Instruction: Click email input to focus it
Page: traveler
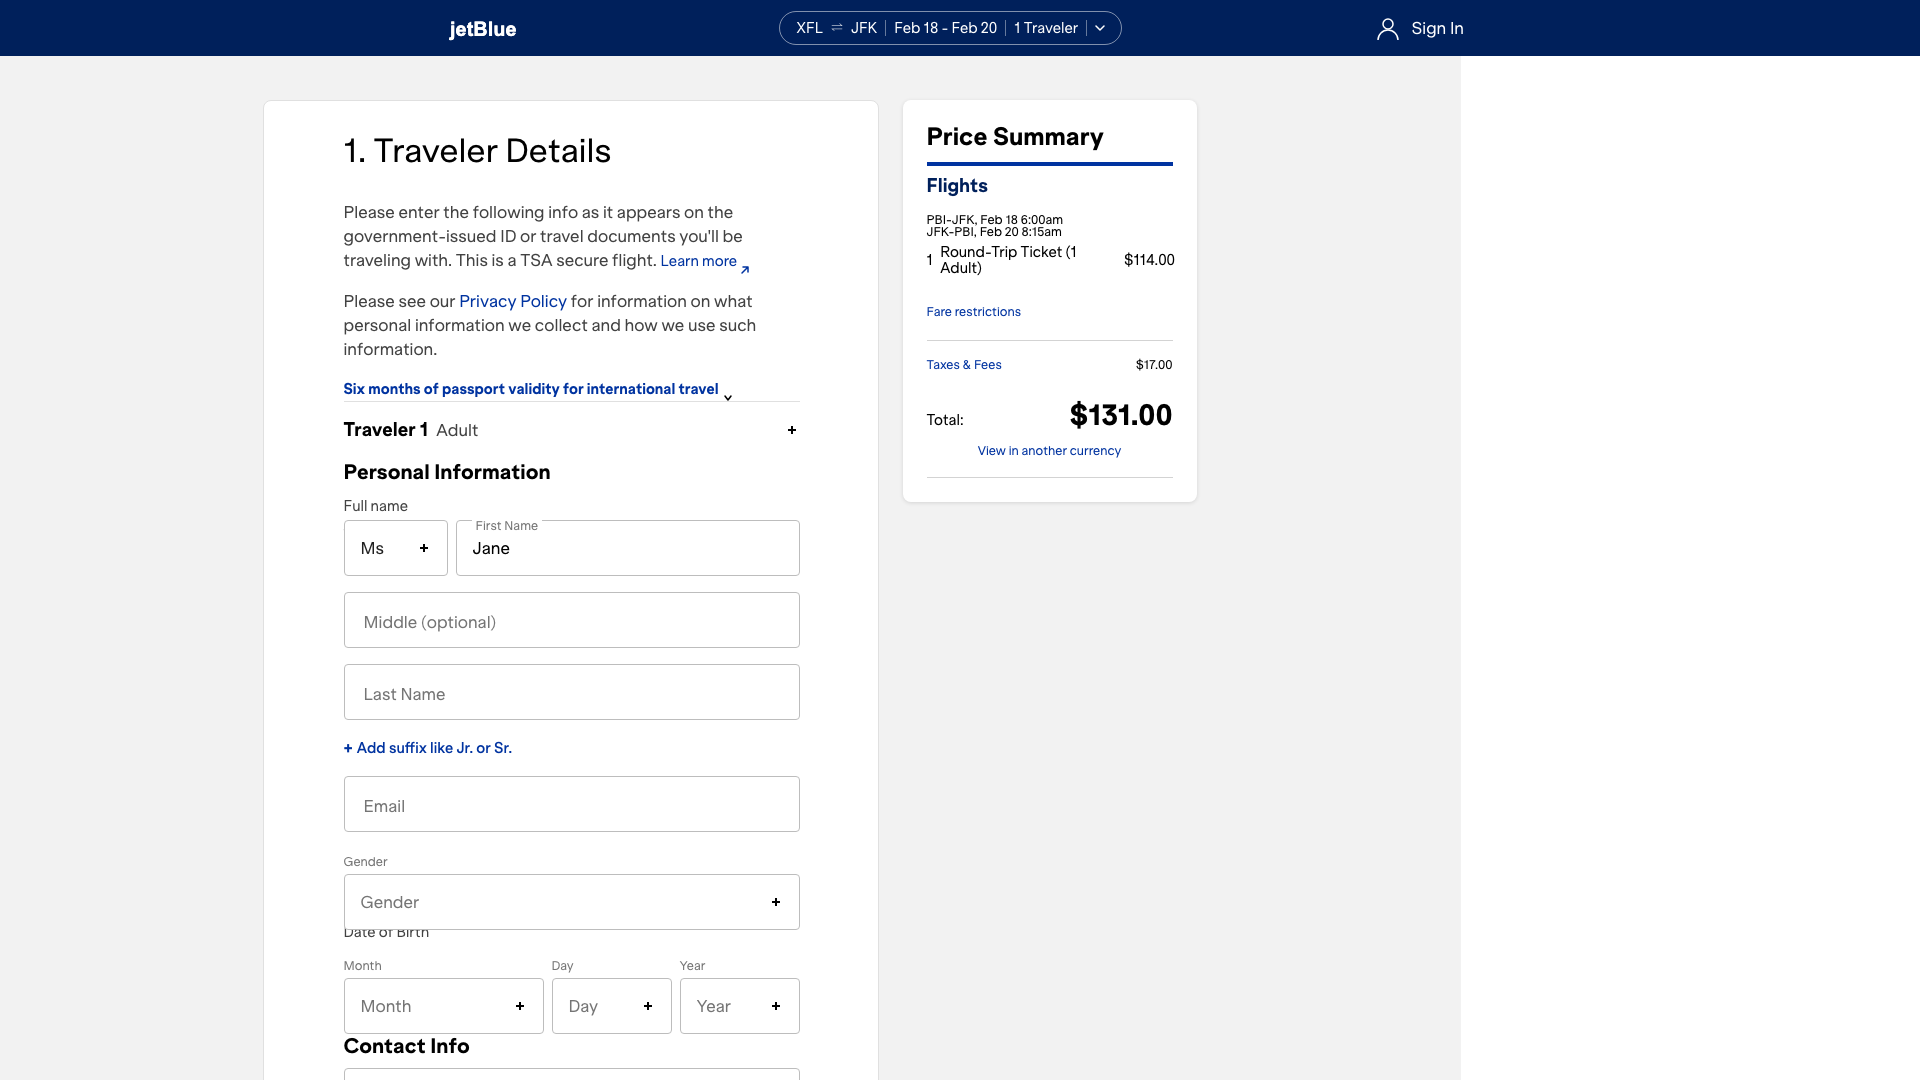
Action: click